Field crop: maize
Growth stage: 2
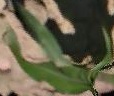
Species: maize